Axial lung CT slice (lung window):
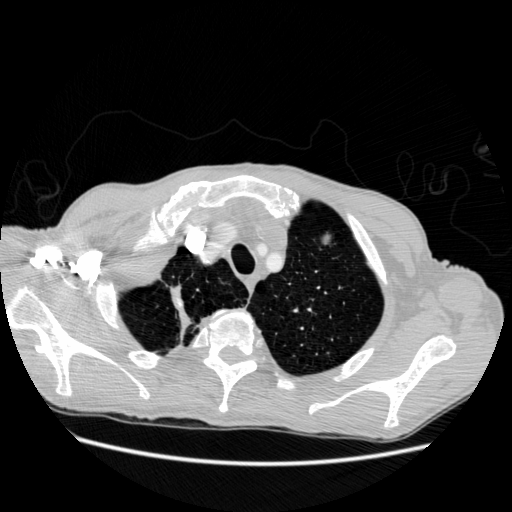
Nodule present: no